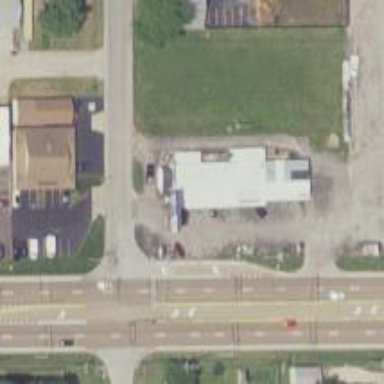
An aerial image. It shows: Convenience shop.